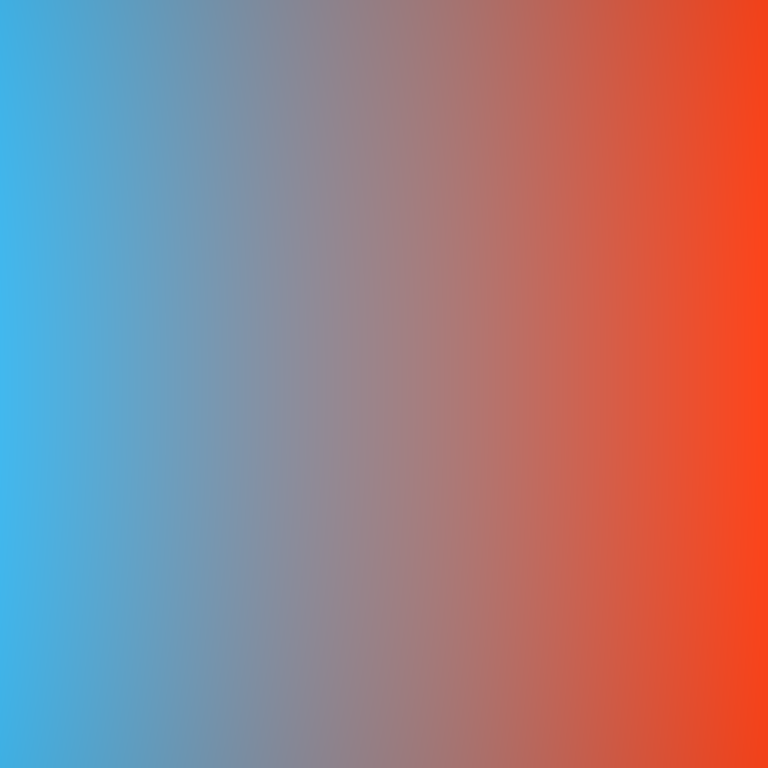
Abstract light effect, smooth gradient from cool blue to warm red, balanced atmosphere, soft blend, no room, no furniture, no objects.